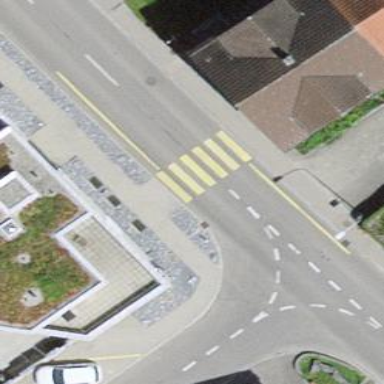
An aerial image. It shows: Footway with asphalt surface and crossing.